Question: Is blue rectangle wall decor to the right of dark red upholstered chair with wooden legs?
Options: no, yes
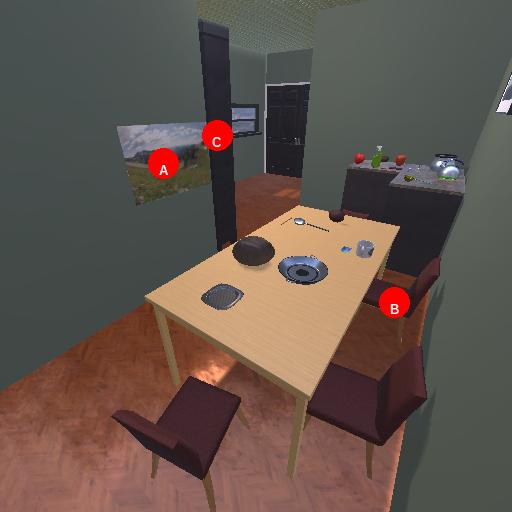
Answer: no